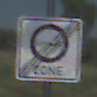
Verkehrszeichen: EndeUmweltzone
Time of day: MorningAfternoon
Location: Outdoor (Special)
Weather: Clear
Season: NotSpecified
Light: Natural